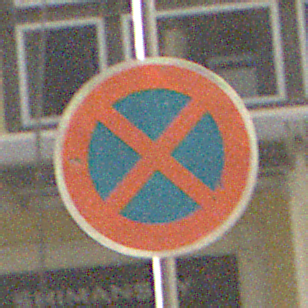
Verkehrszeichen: AbsolutesHalteverbot
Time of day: MorningAfternoon
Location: Outdoor (Urban)
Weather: PartlyCloudy
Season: NotSpecified
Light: Natural